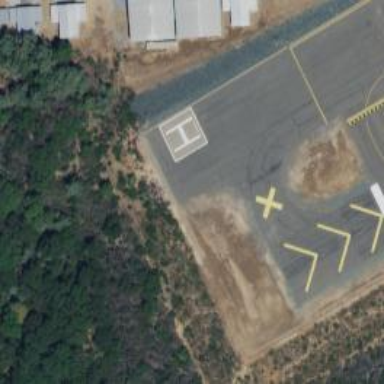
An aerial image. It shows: Image showing helipad at airport.